Question: I have a button in a LinearLayout where I assign a drawableLeft in XML like this:
'''
<Button android:id="@+id/button_news"
style="@style/main_button"
android:drawableLeft="@drawable/news"
android:text="@string/button_news" />
'''
This works fine and the button looks like expected.

I want to change the image programmatically to show the number of news available. This is the code I have:
'''
private void updateNewsButton()
{
// load the original bitmap and draw the number of news on it to show it
Paint paint = new Paint();
paint.setColor( Statics.COLOR_GENERAL_HIGHLIGHT );
paint.setTextAlign( Paint.Align.CENTER );
paint.setTextSize( 24 );
paint.setTypeface( Typeface.defaultFromStyle( Typeface.BOLD ) );
paint.setAntiAlias( true );
Bitmap bmp = BitmapFactory.decodeResource( getResources(), R.drawable.news ).copy( Config.ARGB_8888, true );
Canvas canvas = new Canvas( bmp );
int count = 5; // TODO: load from database
canvas.drawText( Integer.toString( count ), bmp.getWidth() / 2, bmp.getHeight() / 2, paint );
Drawable d = new BitmapDrawable( bmp );
_btnNews.setCompoundDrawables( d, null, null, null );
}
'''
The image on my button just disappears after running the above code. I can't see what I'm doing wrong, because I've used the similare technique for an ImageView before. In there everything is the same except the last two lines. For the ImageView I just assign the bitmap directly:
'''
...
imageView.setImageBitmap( bmp );
'''
I need to use the drawableLeft here, because there are a few other bottons, so I can't use an ImageView again.
Any idea what's wrong with my code?
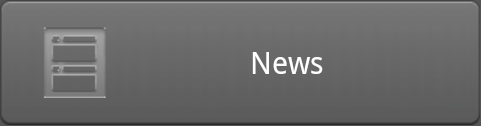
Answer: To put the image on left in a button programmatically, use the code below
'''
Button button = (Button) findViewById(R.id.mybutton);
button.setCompoundDrawablesWithIntrinsicBounds(R.drawable.img, 0, 0, 0);
'''
where the position is like this (left, top, right, bottom)